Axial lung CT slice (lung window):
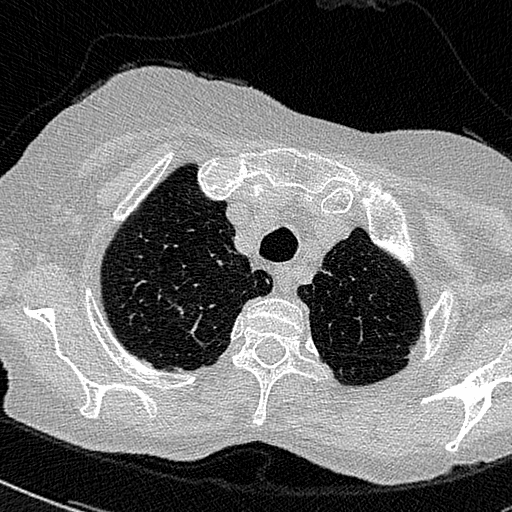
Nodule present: no